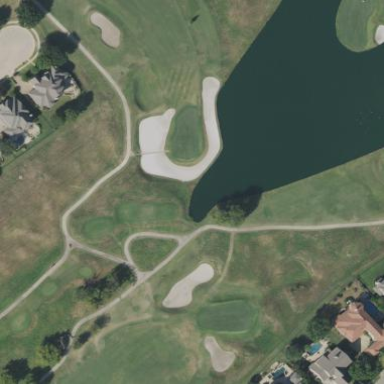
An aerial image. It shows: Area of rough grass used for golf.